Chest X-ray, PA view. Patient: 31 years old, sex M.
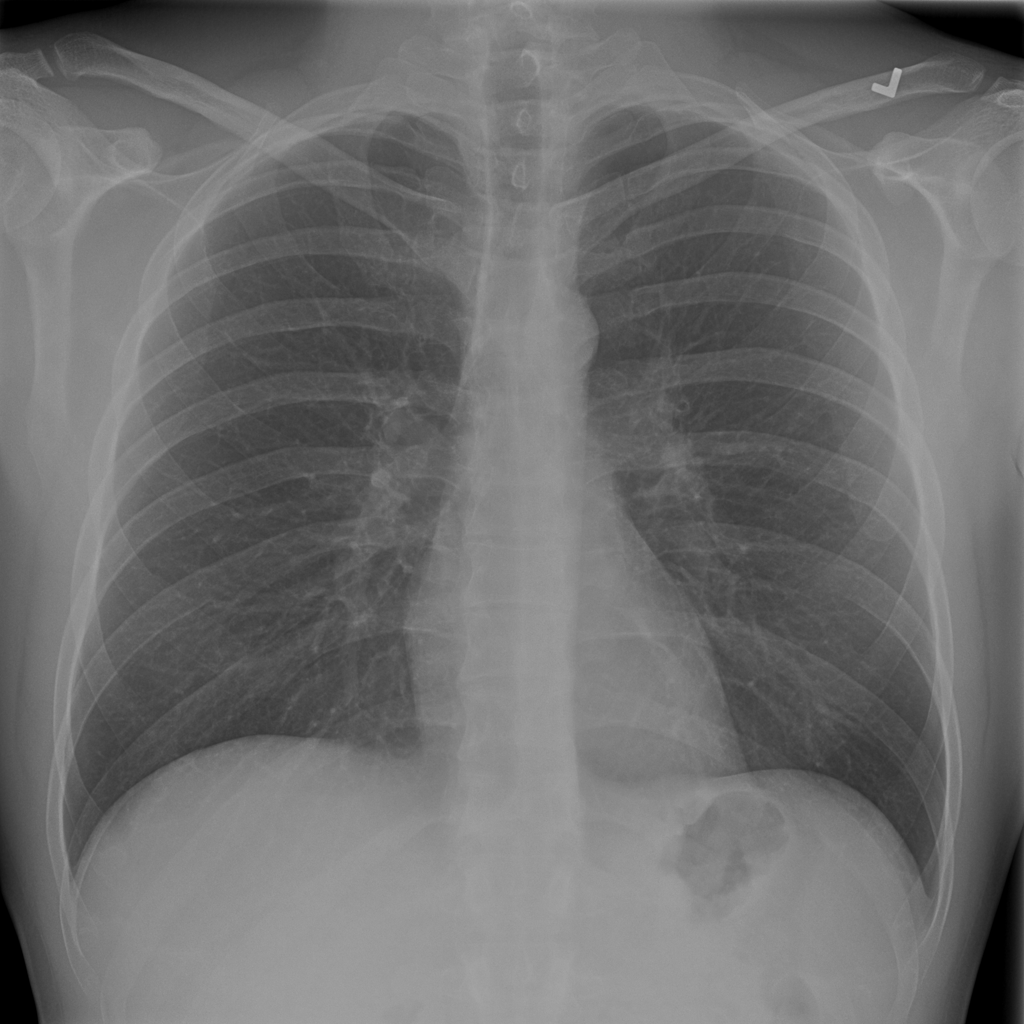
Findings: No Finding